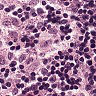
Metastatic tissue present: no